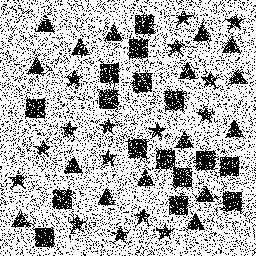
Squares: 16
Triangles: 16
Stars: 16
Total shapes: 48